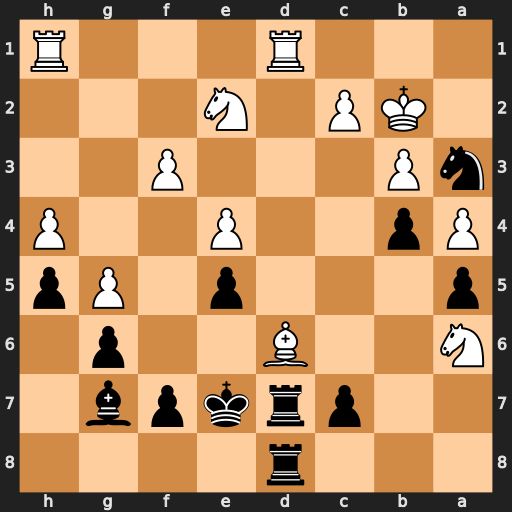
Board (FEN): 3r4/2prkpb1/N2B2p1/p3p1Pp/Pp2P2P/nP3P2/1KP1N3/3R3R
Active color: b
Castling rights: -
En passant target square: -
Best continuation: Rxd6 Rxd6 Rxd6